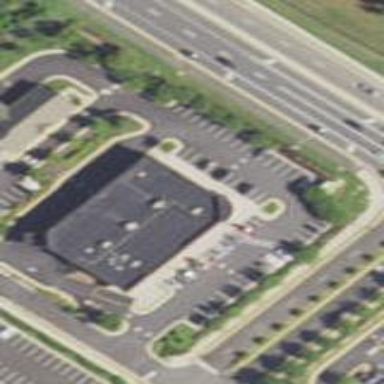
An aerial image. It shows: Building that is pharmacy providing healthcare services.